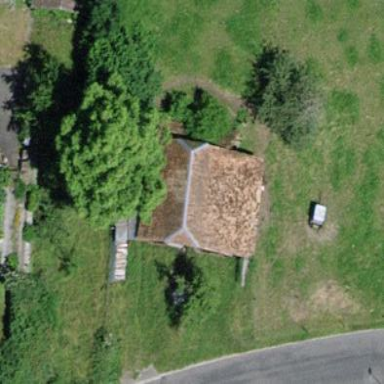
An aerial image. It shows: Rural barn.